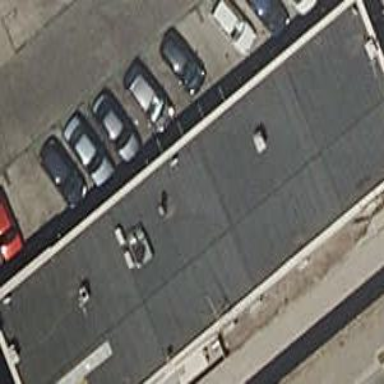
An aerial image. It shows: Commercial building.